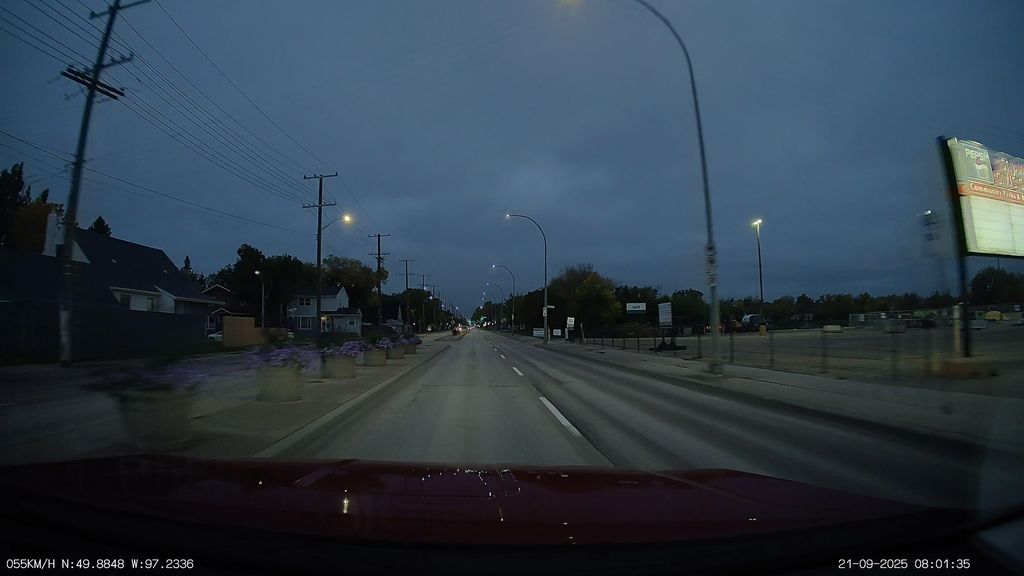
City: winnipeg